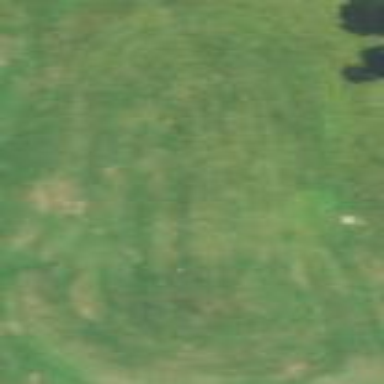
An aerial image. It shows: Golf tee on grassy land. It is used for the sport of golf.